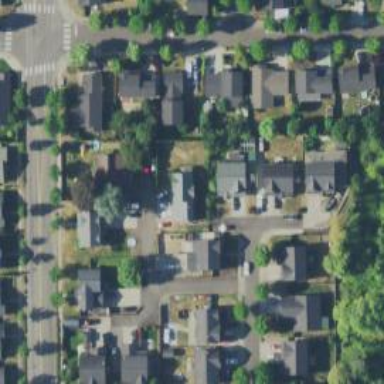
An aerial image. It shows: Residential road with sidewalk on the left.